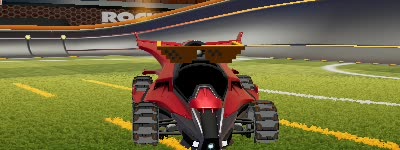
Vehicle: aftershock